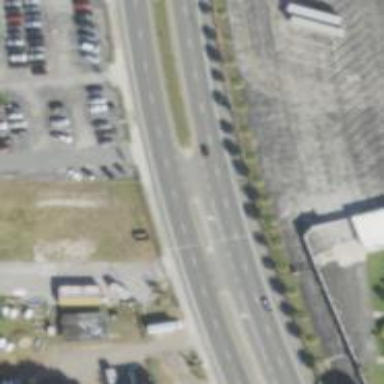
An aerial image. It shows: Asphalt road classified as primary highway.